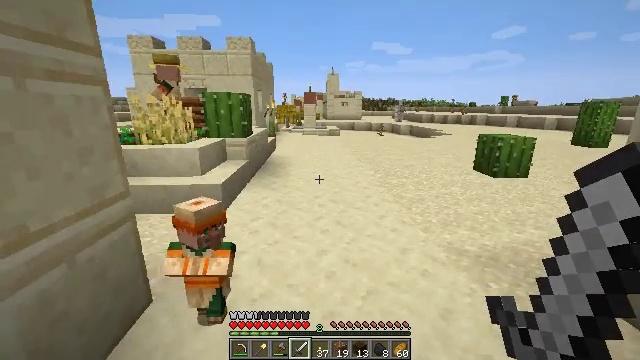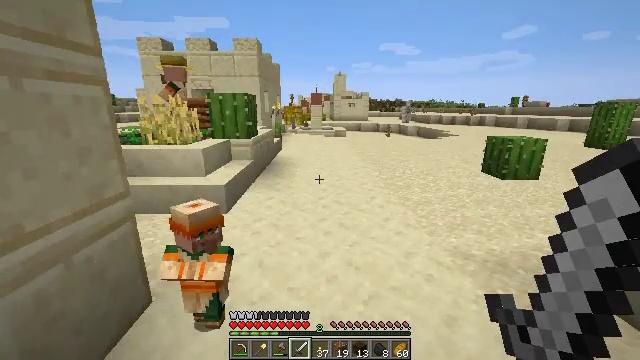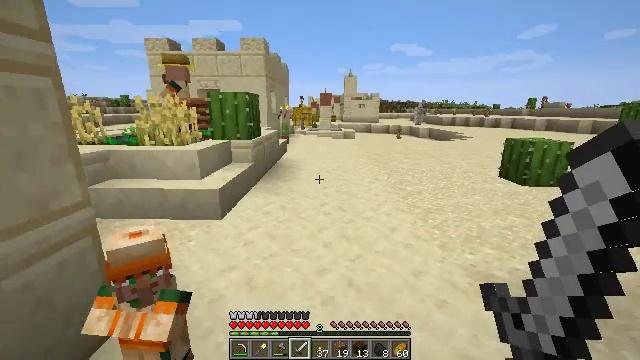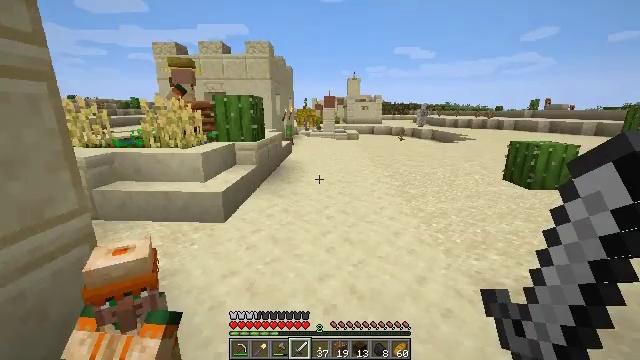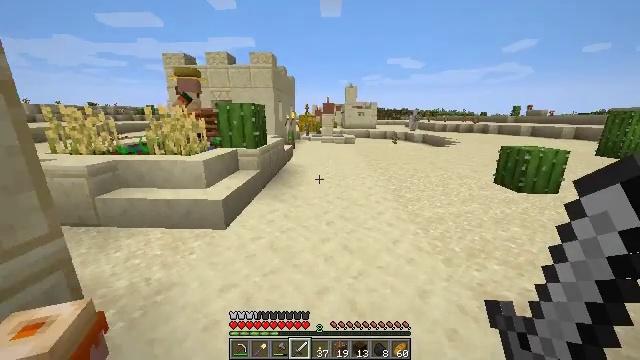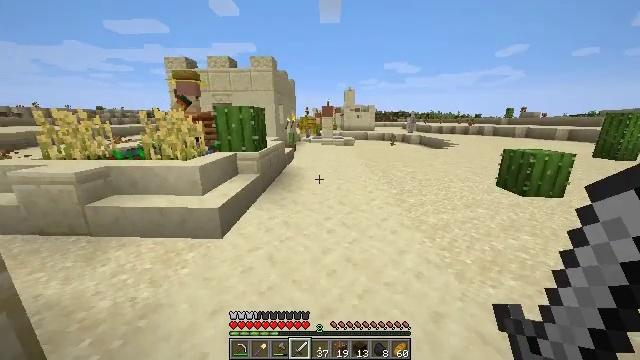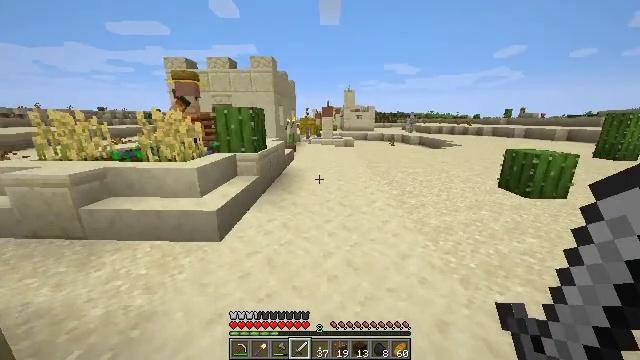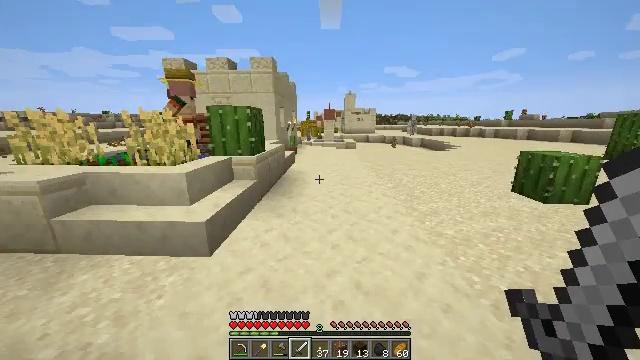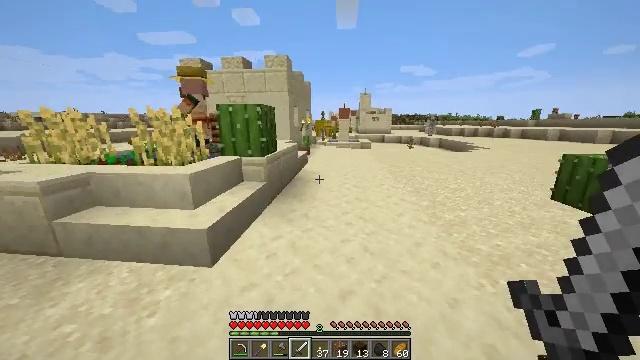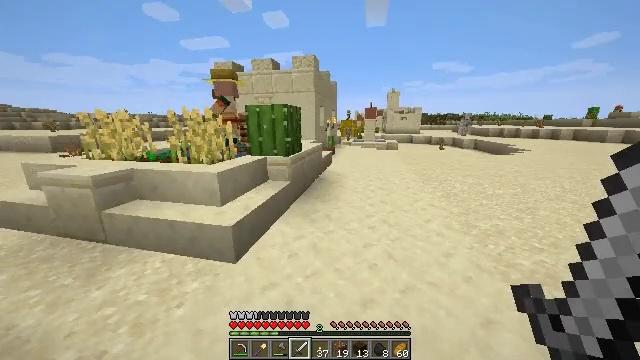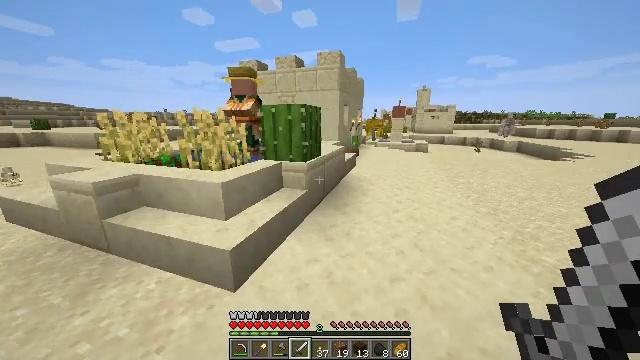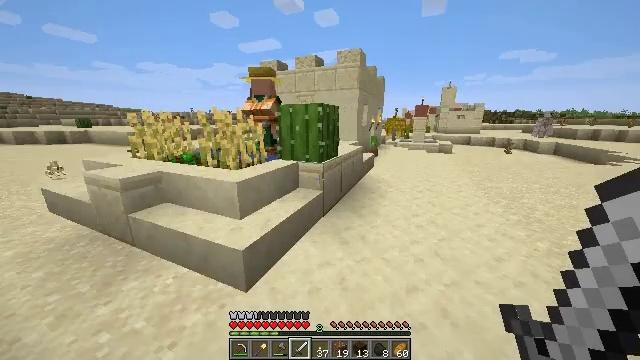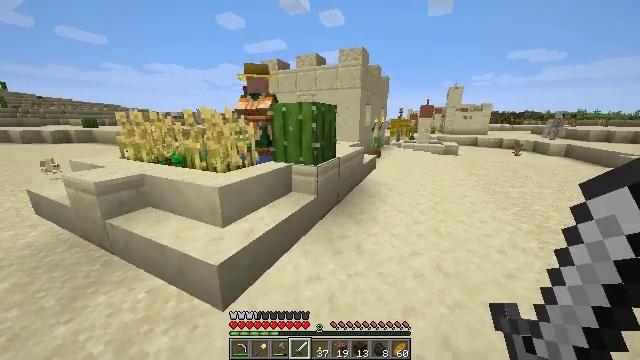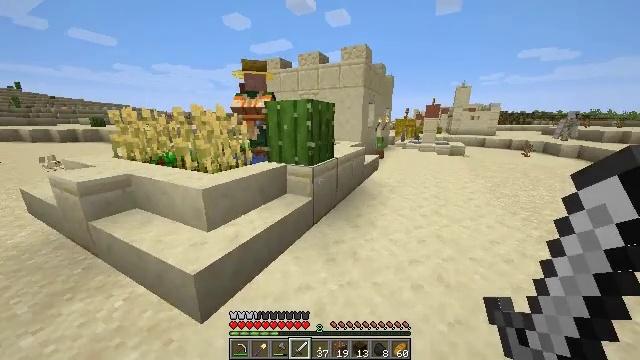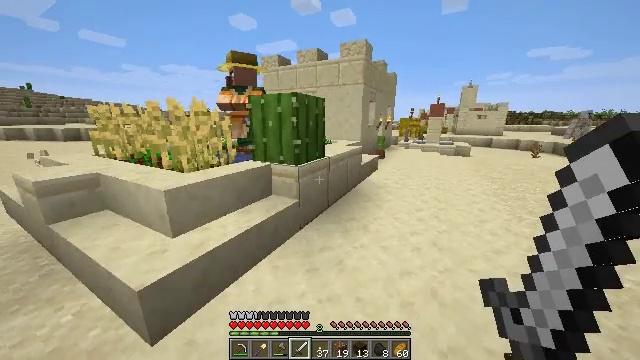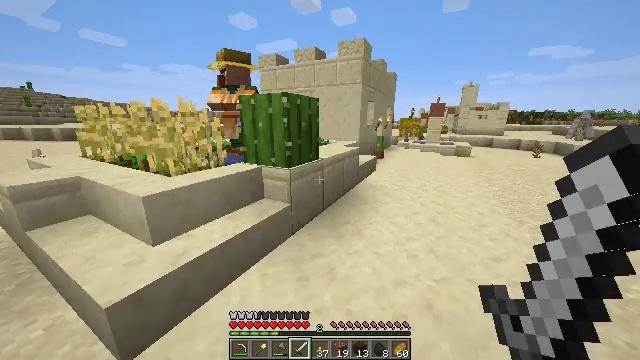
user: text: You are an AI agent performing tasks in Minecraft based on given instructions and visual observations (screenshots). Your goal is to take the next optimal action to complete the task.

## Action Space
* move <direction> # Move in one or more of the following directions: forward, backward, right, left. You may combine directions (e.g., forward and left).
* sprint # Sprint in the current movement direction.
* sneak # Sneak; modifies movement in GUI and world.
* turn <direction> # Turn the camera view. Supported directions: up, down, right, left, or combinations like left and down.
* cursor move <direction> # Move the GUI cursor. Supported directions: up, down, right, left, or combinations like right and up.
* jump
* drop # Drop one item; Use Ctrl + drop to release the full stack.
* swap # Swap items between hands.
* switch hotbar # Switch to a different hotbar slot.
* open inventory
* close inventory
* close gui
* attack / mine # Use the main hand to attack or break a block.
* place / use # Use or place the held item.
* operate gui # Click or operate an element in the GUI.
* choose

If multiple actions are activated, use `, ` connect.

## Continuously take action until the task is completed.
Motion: motion action
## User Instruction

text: Attack the hay block to get hay.
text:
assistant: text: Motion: move forward, turn left
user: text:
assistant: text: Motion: move forward, sprint, turn left
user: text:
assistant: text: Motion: move forward, sprint
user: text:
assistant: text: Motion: move forward, sprint
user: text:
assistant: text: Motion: move forward, sprint
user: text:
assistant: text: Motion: move forward, sprint
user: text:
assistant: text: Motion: move forward, sprint
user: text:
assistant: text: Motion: move forward, sprint, turn left
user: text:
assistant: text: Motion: move forward, sprint, turn left
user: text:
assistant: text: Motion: move forward, sprint, turn left
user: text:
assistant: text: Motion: move forward and move right, sprint, turn left
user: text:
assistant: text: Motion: move forward and move right, sprint, turn left
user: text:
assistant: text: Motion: move forward and move right, sprint, turn left
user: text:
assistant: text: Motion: move forward and move right, sprint, turn left
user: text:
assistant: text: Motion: move forward and move right, sprint
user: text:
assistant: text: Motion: move forward and move right, sprint
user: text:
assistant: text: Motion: move forward and move right, sprint
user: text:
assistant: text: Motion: move forward and move right, sprint
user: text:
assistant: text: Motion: move forward and move right, sprint, turn left
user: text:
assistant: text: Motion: move forward and move right, sprint, turn left
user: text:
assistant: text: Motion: move forward and move right, sprint, turn left
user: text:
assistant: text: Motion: move forward and move right, sprint, turn left
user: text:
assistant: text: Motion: move forward and move right, sprint, turn left
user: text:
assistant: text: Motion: move forward and move right, sprint, turn left
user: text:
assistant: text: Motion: move forward and move right, sprint, turn left
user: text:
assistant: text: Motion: move forward, sprint
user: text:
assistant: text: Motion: move forward, sprint
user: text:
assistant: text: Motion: move forward, sprint
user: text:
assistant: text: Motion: move forward, sprint
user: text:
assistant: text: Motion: move forward and move right, sprint